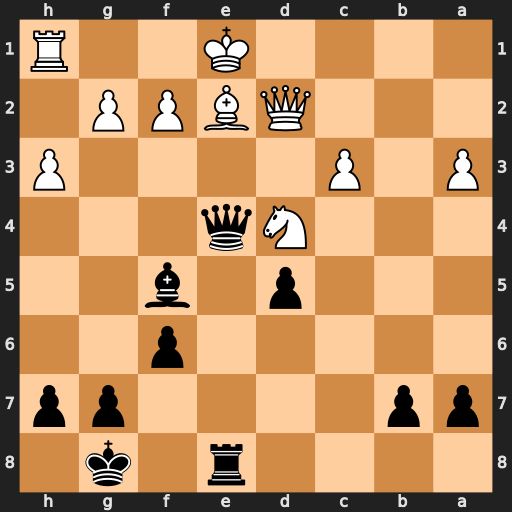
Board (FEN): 4r1k1/pp4pp/5p2/3p1b2/3Nq3/P1P4P/3QBPP1/4K2R
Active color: b
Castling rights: K
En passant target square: -
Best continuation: Qxg2 Rf1 Bxh3 Kd1 Rxe2 Kxe2 Qxf1+